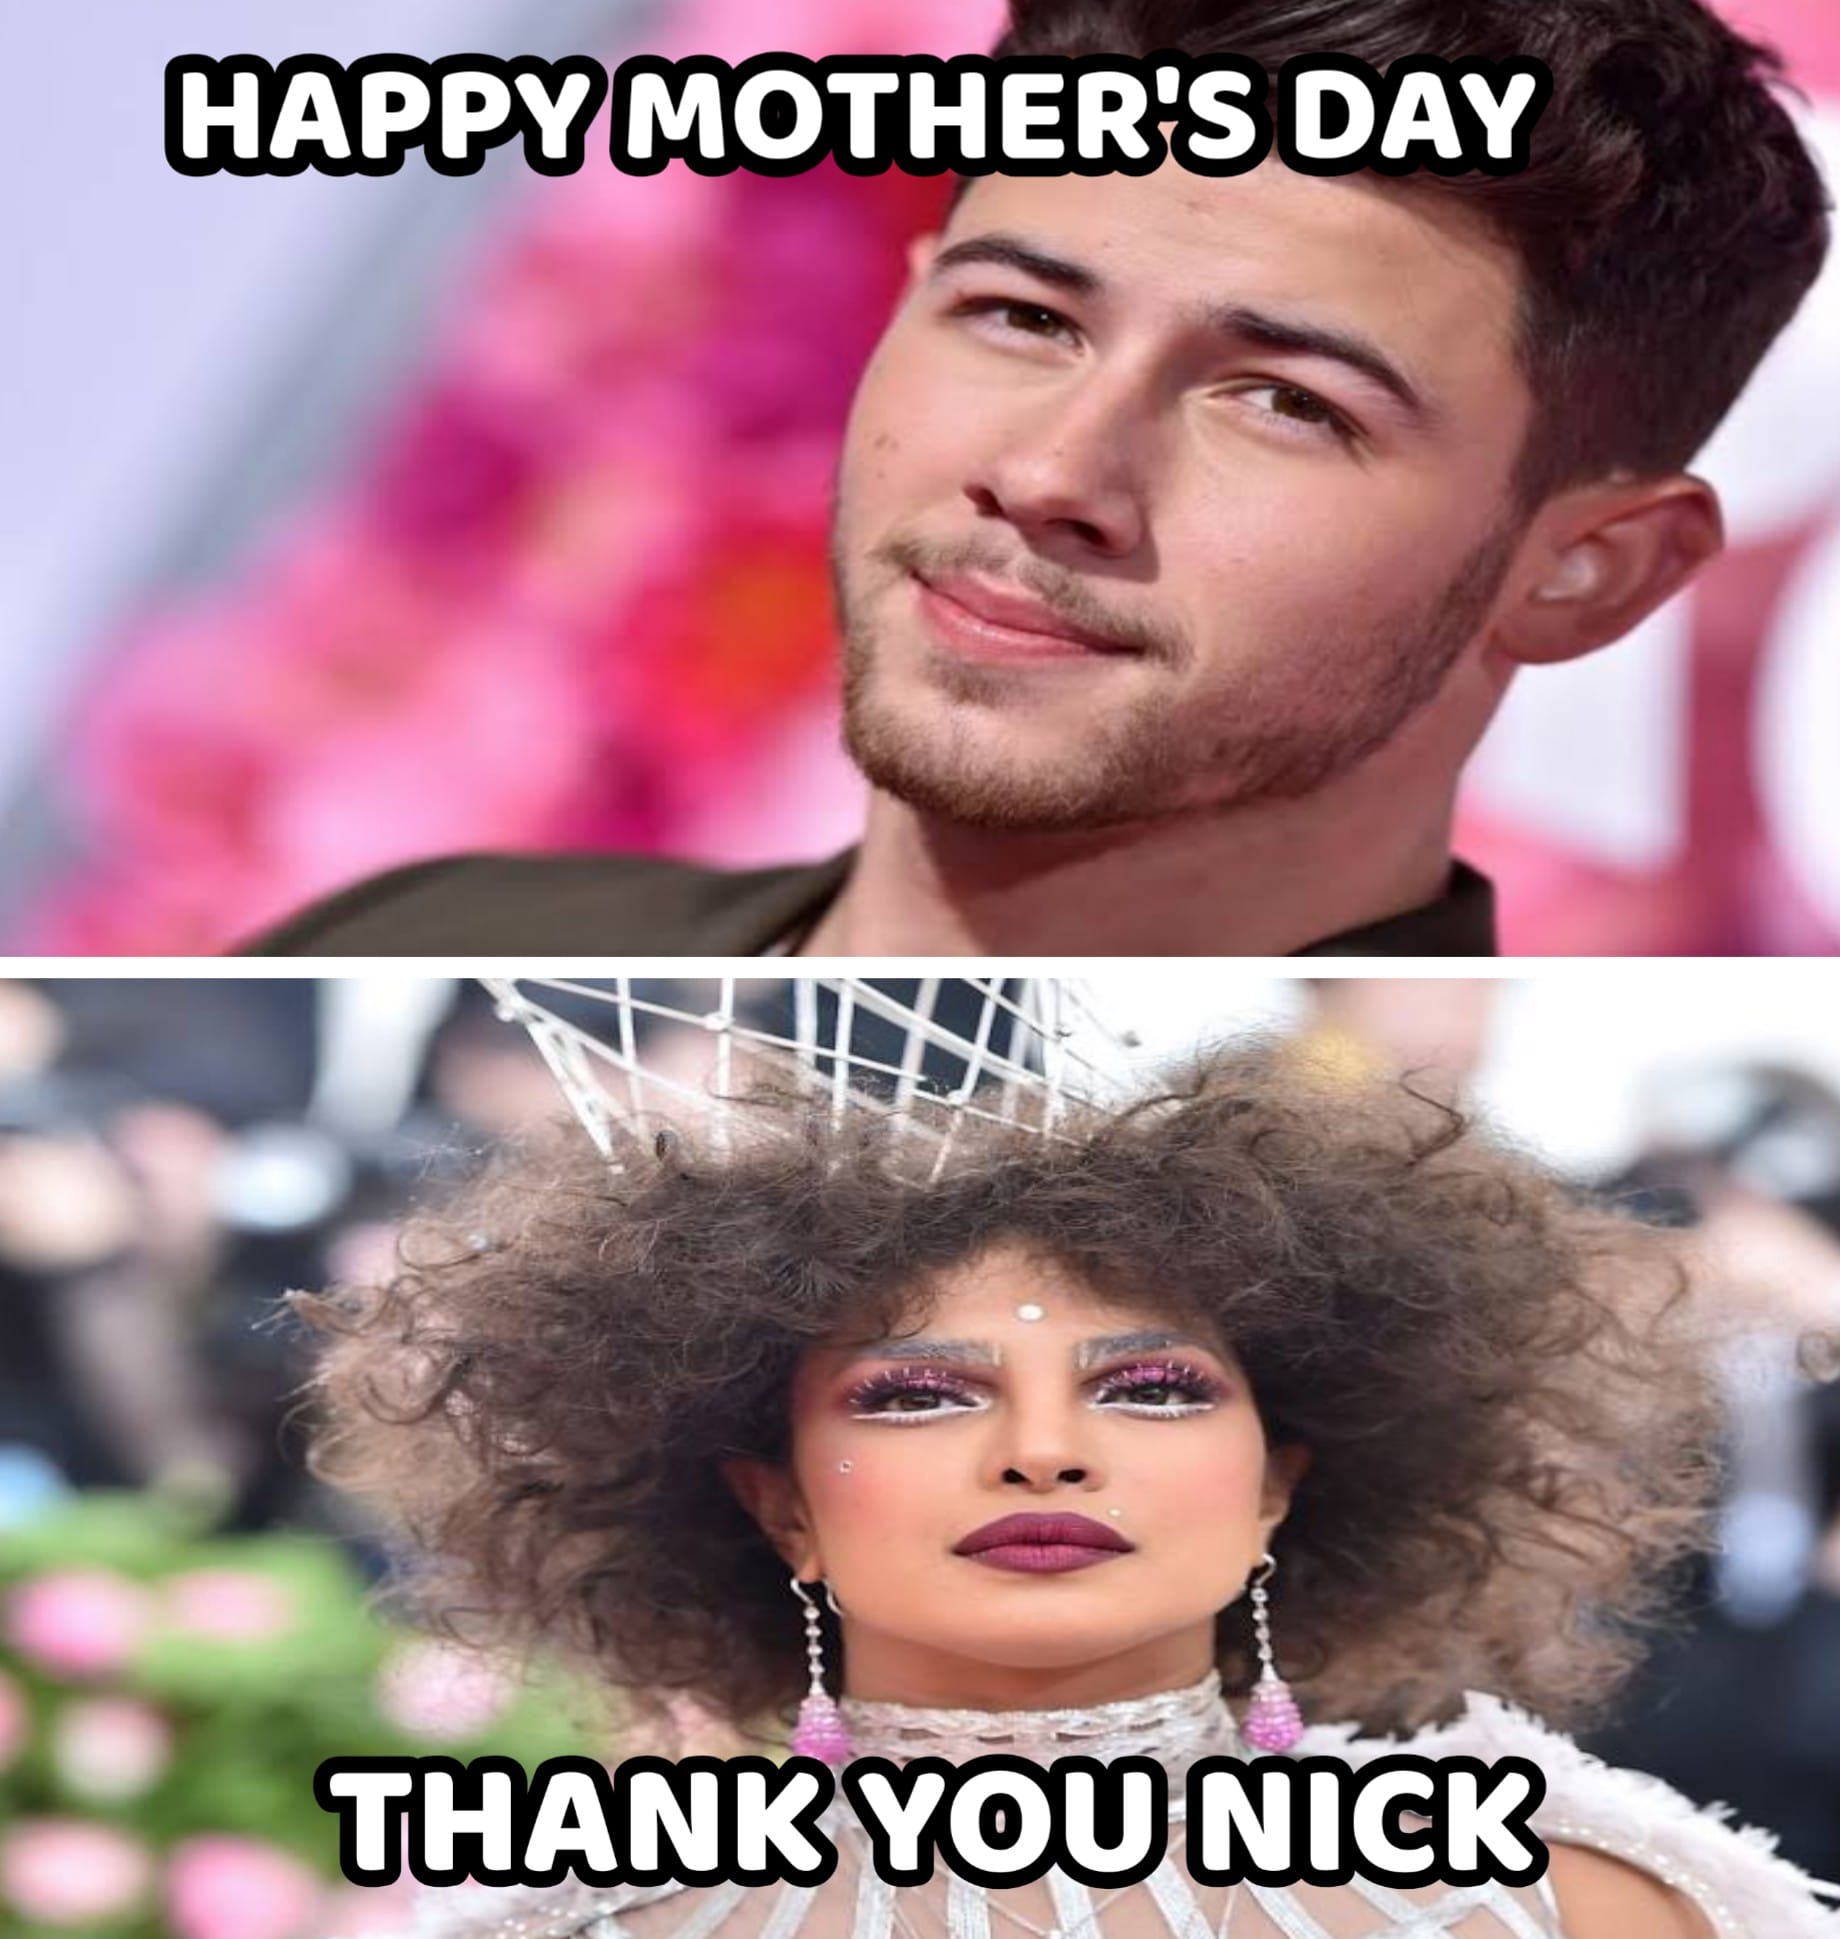
Caption: HAPPY MOTHER'S DAY    THANK YOU NICK
Label: hate